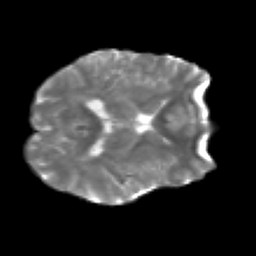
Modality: T2w
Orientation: axial
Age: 18
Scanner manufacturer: siemens
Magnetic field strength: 3 T
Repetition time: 2.2 s
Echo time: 0.084 s